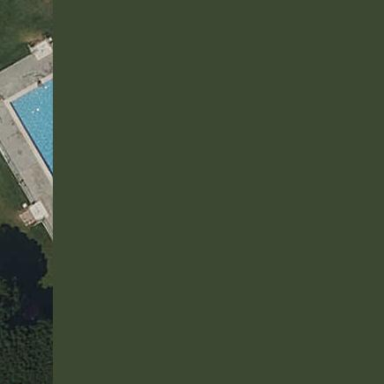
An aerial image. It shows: Swimming pool located in leisure land.